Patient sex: M
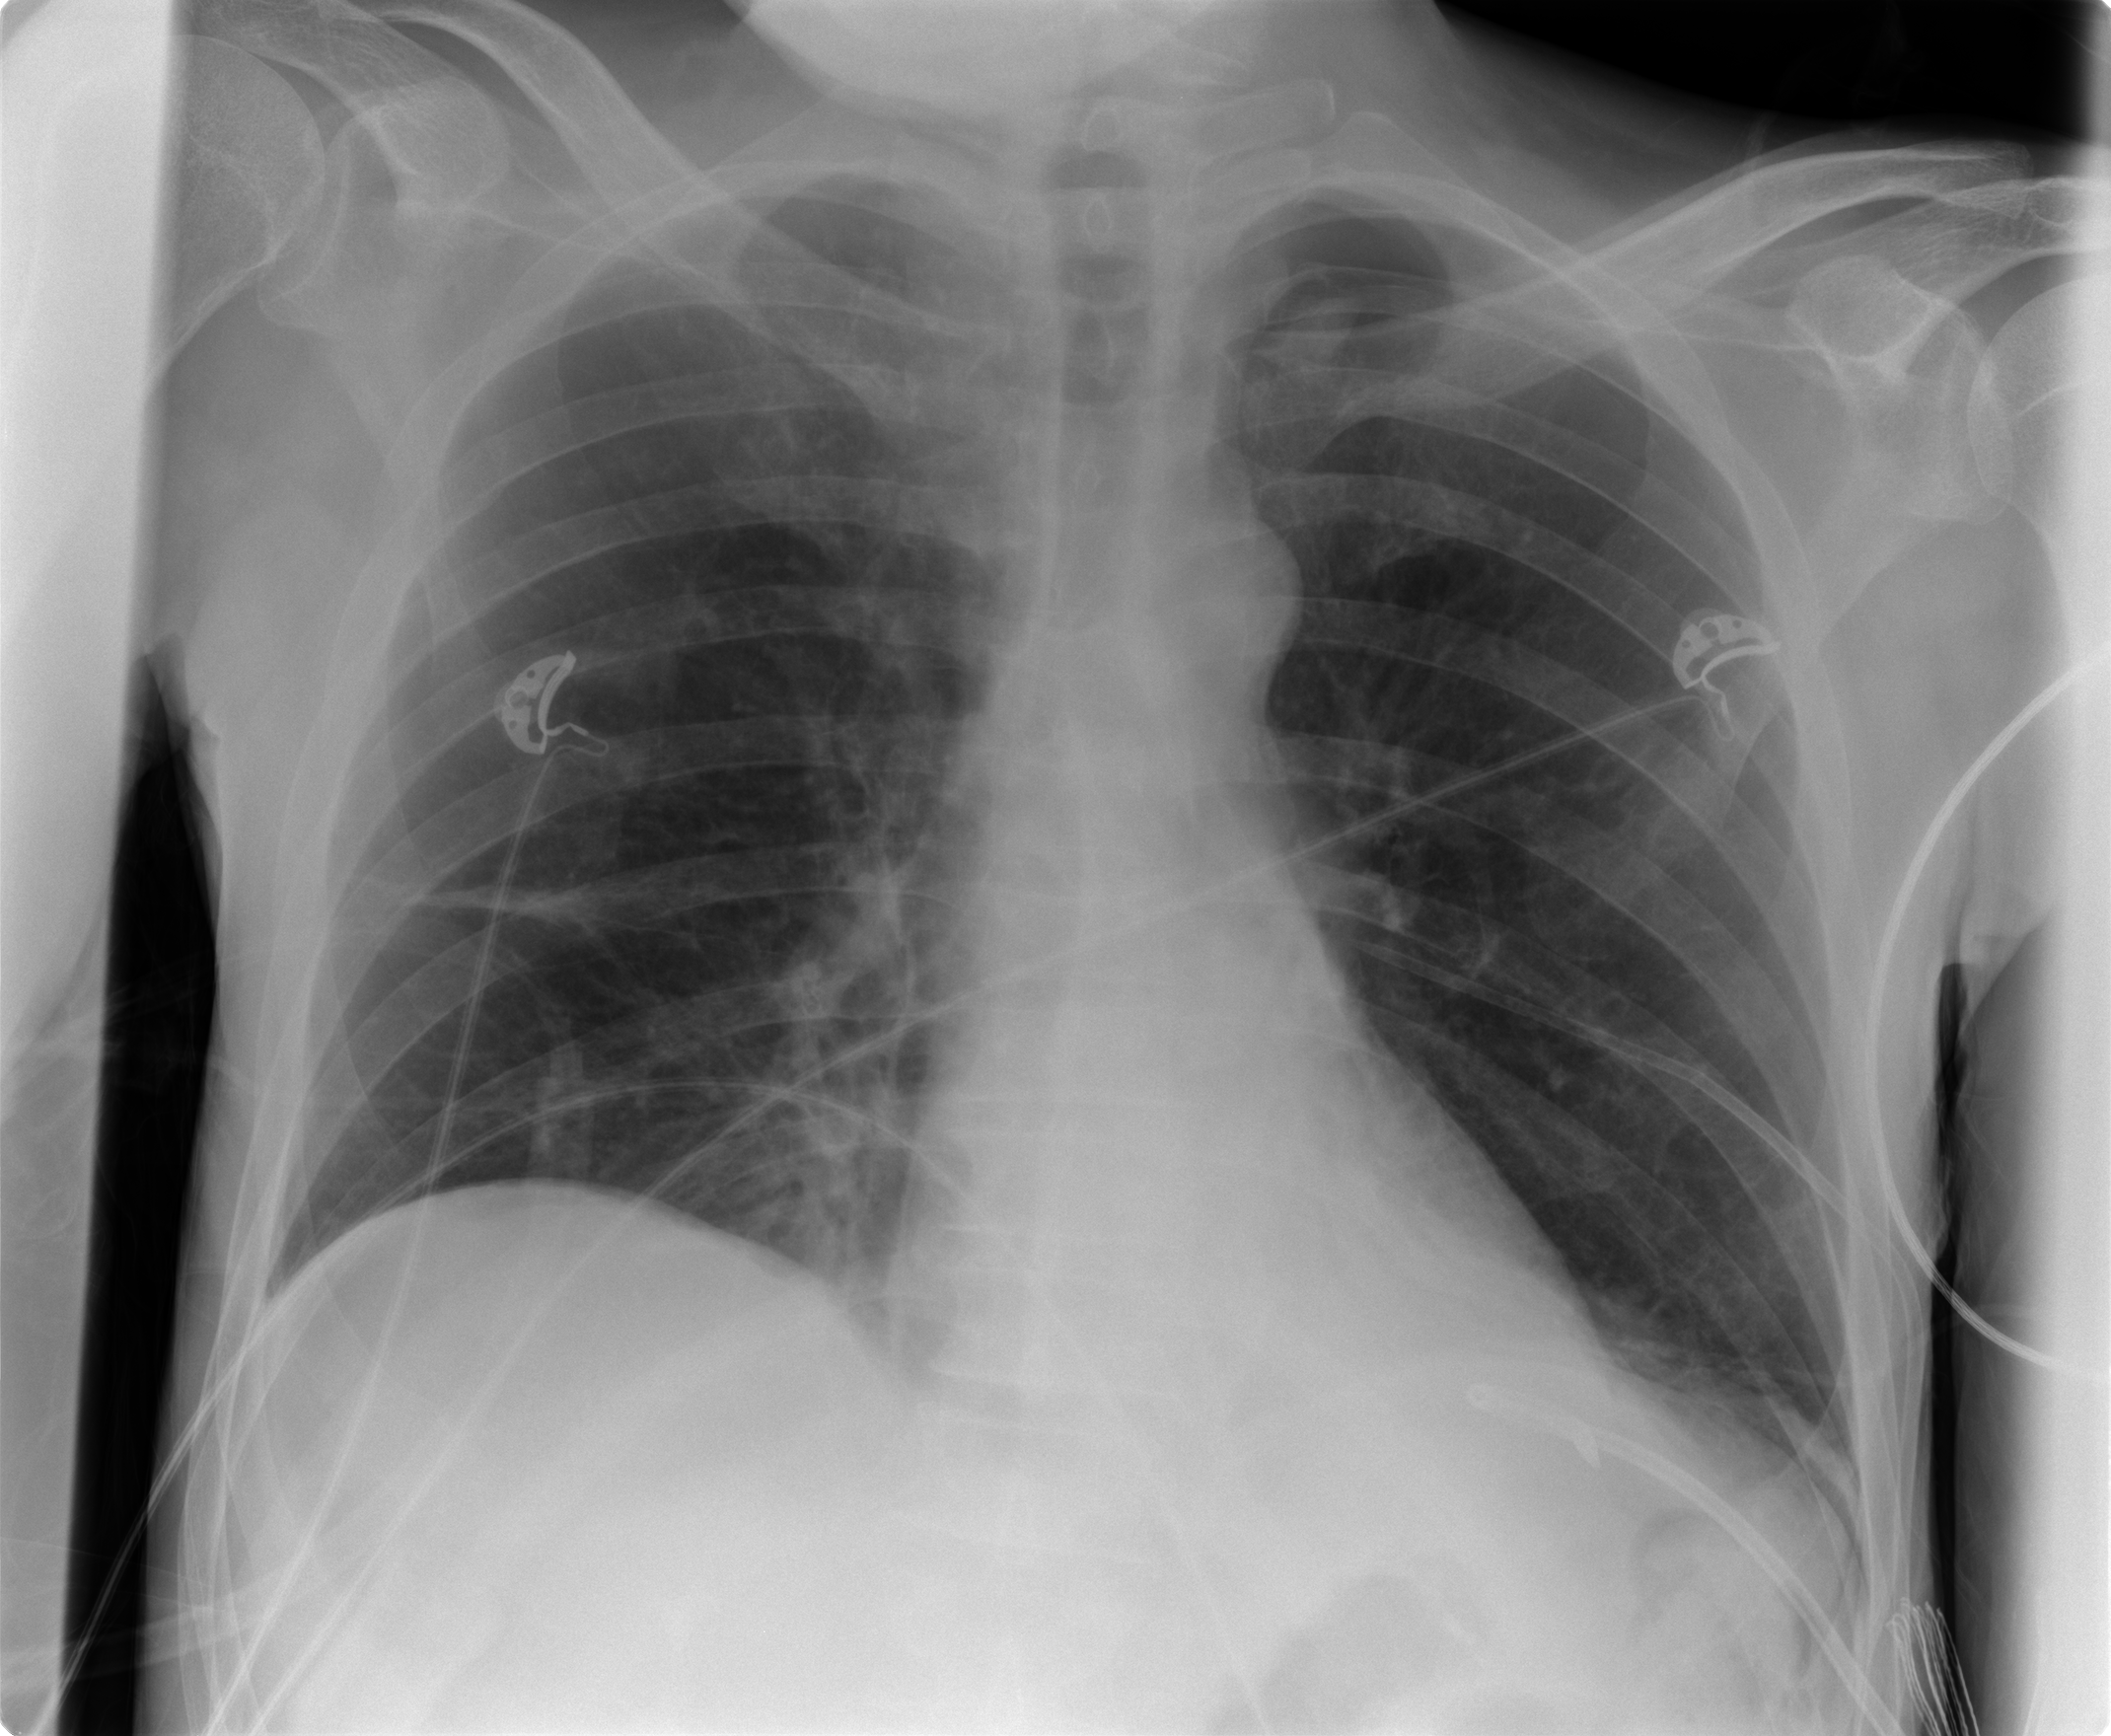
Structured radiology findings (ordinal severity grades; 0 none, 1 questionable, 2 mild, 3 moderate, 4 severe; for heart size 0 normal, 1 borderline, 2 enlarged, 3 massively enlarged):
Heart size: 0
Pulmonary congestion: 0
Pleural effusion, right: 0
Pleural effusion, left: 0
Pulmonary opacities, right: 0
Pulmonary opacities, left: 0
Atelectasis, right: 1
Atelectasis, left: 0